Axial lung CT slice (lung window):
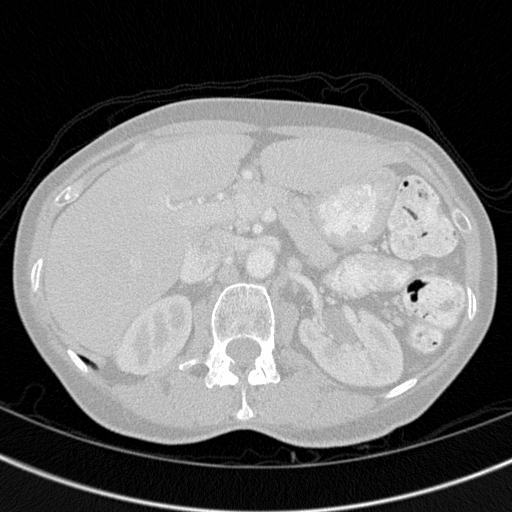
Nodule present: no